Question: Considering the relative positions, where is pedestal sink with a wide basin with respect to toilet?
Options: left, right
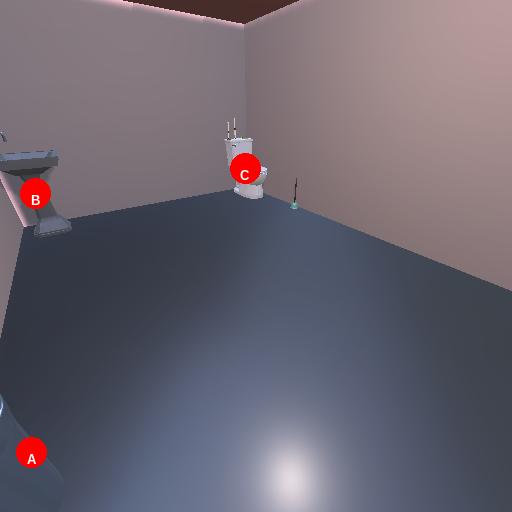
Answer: left